Interaction volume radius: 10 \u00c5
Interaction volume height: 30 \u00c5
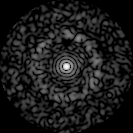
Disorder parameter: 0.8404